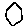
Label: hexagon